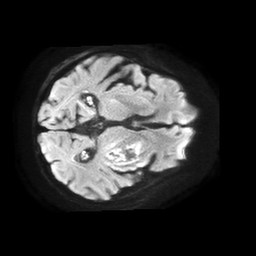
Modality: TRACE
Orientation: axial
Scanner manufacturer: philips
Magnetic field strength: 1.5 T
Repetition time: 4.6 s
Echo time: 0.08631 s